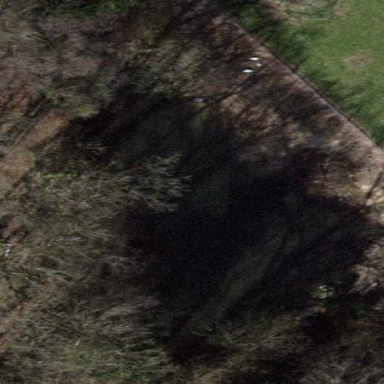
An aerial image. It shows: Pond with natural water.